Question: I am trying to create more sections in my UITableView and I cannot seem to figure it out. I am looking to move the "View full website" and "Video" links into their own section and change the height of those cells to 75. I can create a new cell, but I cannot figure out how to position it properly.
'''
typedef enum { SectionHeader, SectionDetail } Sections;
typedef enum { SectionHeaderTitle, SectionHeaderDate, SectionHeaderURL, SectionHeaderEnclosure } HeaderRows;
typedef enum { SectionDetailSummary } DetailRows;
@implementation MediaDetailTableViewController
@synthesize item, dateString, summaryString, teachings;
#pragma mark -
#pragma mark Initialization
- (id)initWithStyle:(UITableViewStyle)style {
if ((self = [super initWithStyle:style])) {
}
return self;
}
#pragma mark -
#pragma mark View lifecycle
- (void)viewDidLoad {
// Super
[super viewDidLoad];
// Date
if (item.date) {
NSDateFormatter *formatter = [[NSDateFormatter alloc] init];
[formatter setDateStyle:NSDateFormatterMediumStyle];
[formatter setTimeStyle:NSDateFormatterMediumStyle];
self.dateString = [formatter stringFromDate:item.date];
[formatter release];}
// Summary
if (item.summary) {
self.summaryString = [item.summary stringByConvertingHTMLToPlainText];
} else {
self.summaryString = @"[No Summary]";
}
}
#pragma mark -
#pragma mark Table view data source
- (NSInteger)numberOfSectionsInTableView:(UITableView *)tableView {
// Return the number of sections.
return 2;
}
- (NSInteger)tableView:(UITableView *)tableView numberOfRowsInSection:(NSInteger)section {
// Return the number of rows in the section.
switch (section) {
case 0: return 4;
default: return 1;
}
}
// Customize the appearance of table view cells.
- (UITableViewCell *)tableView:(UITableView *)tableView cellForRowAtIndexPath:(NSIndexPath *)indexPath {
// Get cell
static NSString *CellIdentifier = @"CellA";
UITableViewCell *cell = [tableView dequeueReusableCellWithIdentifier:CellIdentifier];
if (cell == nil) {
cell = [[[UITableViewCell alloc] initWithStyle:UITableViewCellStyleDefault reuseIdentifier:CellIdentifier] autorelease];
cell.selectionStyle = UITableViewCellSelectionStyleNone;
}
// Display
cell.textLabel.textColor = [UIColor blackColor];
cell.textLabel.font = [UIFont systemFontOfSize:15];
if (item) {
// Item Info
NSString *itemTitle = item.title ? [item.title stringByConvertingHTMLToPlainText] : @"[No Title]";
// Display
switch (indexPath.section) {
case SectionHeader: {
// Header
switch (indexPath.row) {
case SectionHeaderTitle:
cell.textLabel.font = [UIFont boldSystemFontOfSize:15];
cell.textLabel.text = itemTitle;
break;
case SectionHeaderDate:
cell.textLabel.text = dateString ? dateString : @"[No Date]";
break;
case SectionHeaderURL:
cell.textLabel.text = @"View Full Website";
cell.textLabel.textColor = [UIColor blackColor];
cell.selectionStyle = UITableViewCellSelectionStyleBlue;
cell.imageView.image = [UIImage imageNamed:@"Safari.png"];
break;
case SectionHeaderEnclosure:
cell.textLabel.text = @"Video";
cell.textLabel.textColor = [UIColor blackColor];
cell.selectionStyle = UITableViewCellSelectionStyleBlue;
cell.imageView.image = [UIImage imageNamed:@"Video.png"];
break;
}
break;
}
case SectionDetail: {
// Summary
cell.textLabel.text = summaryString;
cell.textLabel.numberOfLines = 0; // Multiline
break;
}
}
}
return cell;
}
- (CGFloat)tableView:(UITableView *)tableView heightForRowAtIndexPath:(NSIndexPath *)indexPath {
if (indexPath.section == SectionHeader) {
// Regular
return 34;
} else {
// Get height of summary
NSString *summary = @"[No Summary]";
if (summaryString) summary = summaryString;
CGSize s = [summary sizeWithFont:[UIFont systemFontOfSize:15]
constrainedToSize:CGSizeMake(self.view.bounds.size.width - 40, MAXFLOAT) // - 40 For cell padding
lineBreakMode:UILineBreakModeWordWrap];
return s.height + 16; // Add padding
}
}
#pragma mark -
#pragma mark Table view delegate
- (void)tableView:(UITableView *)tableView didSelectRowAtIndexPath:(NSIndexPath *)indexPath {
// Open URL
if (indexPath.section == SectionHeader && indexPath.row == SectionHeaderURL) {
if (item.link) {
[[UIApplication sharedApplication] openURL:[NSURL URLWithString:item.link]];
}
}
if (indexPath.section == SectionHeader && indexPath.row == SectionHeaderEnclosure) {
if (item.enclosures) {
for (NSDictionary *dict in item.enclosures){
NSString *baseUrl = @"http://www.calvaryccm.com";
NSString *url = [dict objectForKey:@"url"];
NSString *finalURL;
finalURL = [baseUrl stringByAppendingFormat:url];
NSLog(@" finalUrl is : %@",finalURL);
NSLog(@" Url is : %@",url);
MPMoviePlayerController *moviePlayer = [[MPMoviePlayerController alloc] initWithContentURL:[NSURL URLWithString:finalURL]];
// Register to receive a notification when the movie has finished playing.
//[[NSNotificationCenter defaultCenter] addObserver:self selector:@selector(moviePlayBackDidFinish:) name:MPMoviePlayerPlaybackDidFinishNotification object:moviePlayer];
if ([moviePlayer respondsToSelector:@selector(setFullscreen:animated:)]) {
// Use the 3.2 style API
moviePlayer.controlStyle = MPMovieControlStyleDefault;
moviePlayer.shouldAutoplay = YES;
[self.view addSubview:moviePlayer.view];
[moviePlayer setFullscreen:YES animated:YES];
} else {
// Use the 2.0 style API
moviePlayer.movieControlMode = MPMovieControlModeHidden;
[moviePlayer play];
}
}
}
}
// Deselect
[self.tableView deselectRowAtIndexPath:indexPath animated:YES];
}
- (BOOL)shouldAutorotateToInterfaceOrientation:(UIInterfaceOrientation)interfaceOrientation
{
// Return YES for supported orientations
return YES;
}
#pragma mark -
#pragma mark Memory management
- (void)dealloc {
[dateString release];
[summaryString release];
[item release];
[teachings release];
[super dealloc];
}
@end
'''
Here is a picture for reference:

Thank you for all your help!
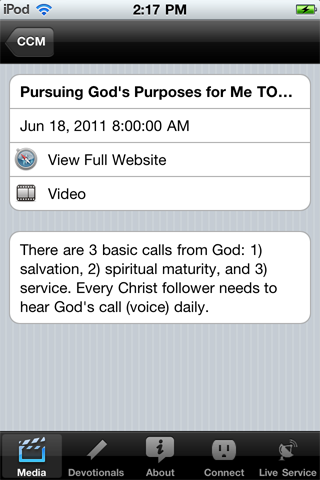
Answer: You should start by changing the appropriate methods in the 'UITableView''s data source.
From your code, you would need to change it to something like this:
'''
typedef enum { SectionHeader, SectionMiddle, SectionDetail } Sections;
#pragma mark -
#pragma mark Table view data source
- (NSInteger)numberOfSectionsInTableView:(UITableView *)tableView {
// Return the number of sections.
return 3;
}
- (NSInteger)tableView:(UITableView *)tableView numberOfRowsInSection:(NSInteger)section {
// Return the number of rows in the section.
switch (section) {
case 0: return 2;
case 1: return 2;
default: return 1;
}
}
- (UITableViewCell *)tableView:(UITableView *)tableView cellForRowAtIndexPath:(NSIndexPath *)indexPath {
// snip
switch (indexPath.section) {
case SectionHeader:
// snip
break;
case SectionMiddle:
// snip
break;
case SectionDetail:
// snip
break;
}
}
'''